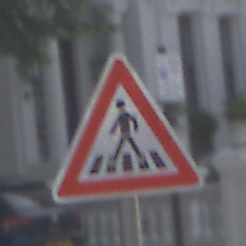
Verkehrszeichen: FussgaengerueberwegRechts
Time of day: MorningAfternoon
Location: Outdoor (Urban)
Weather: PartlyCloudy
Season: NotSpecified
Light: Natural